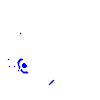
Particle: electron